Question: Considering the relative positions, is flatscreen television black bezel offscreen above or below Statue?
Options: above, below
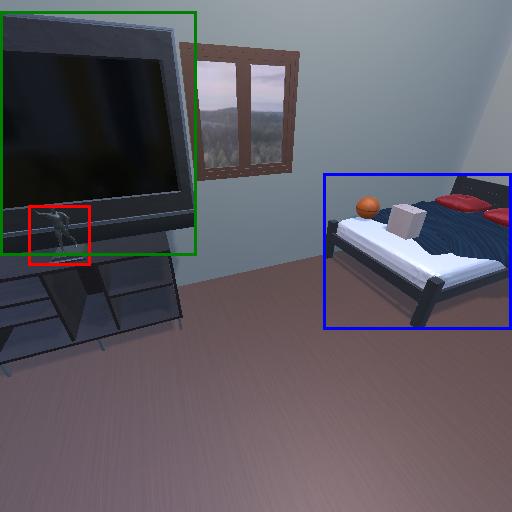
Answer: above